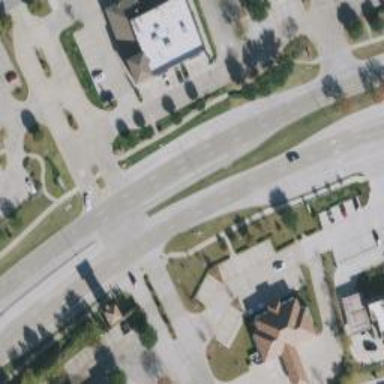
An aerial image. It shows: Secondary road.